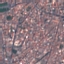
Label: Residential